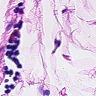
Metastatic tissue present: no